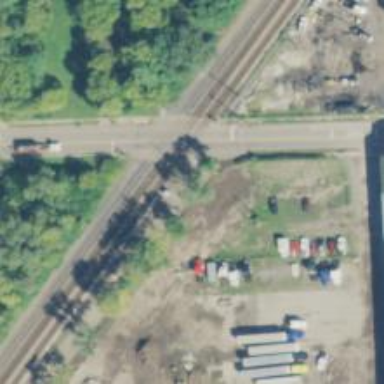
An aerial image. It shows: Level crossing along the railway.